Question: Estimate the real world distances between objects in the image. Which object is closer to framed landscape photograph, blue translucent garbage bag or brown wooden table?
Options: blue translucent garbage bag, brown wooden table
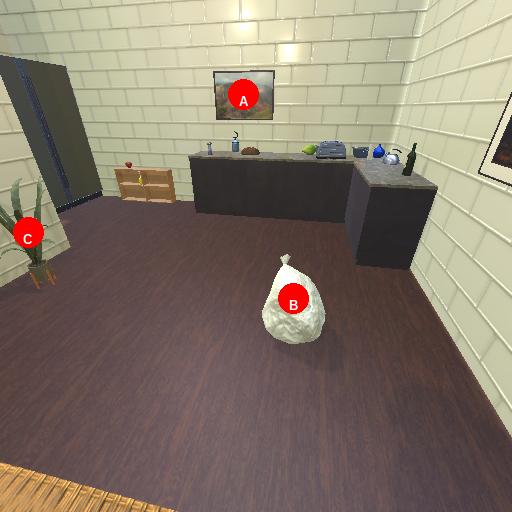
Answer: blue translucent garbage bag